Interaction volume radius: 5 \u00c5
Interaction volume height: 20 \u00c5
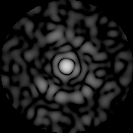
Disorder parameter: 0.7897